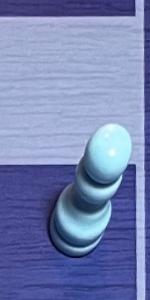
Label: Pawn_White